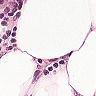
Metastatic tissue present: no